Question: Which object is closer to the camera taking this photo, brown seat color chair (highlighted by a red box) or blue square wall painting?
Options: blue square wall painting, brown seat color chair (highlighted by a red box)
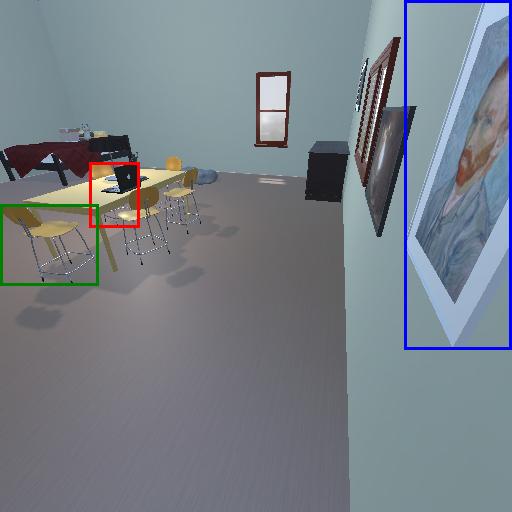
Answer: blue square wall painting